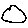
Label: circle